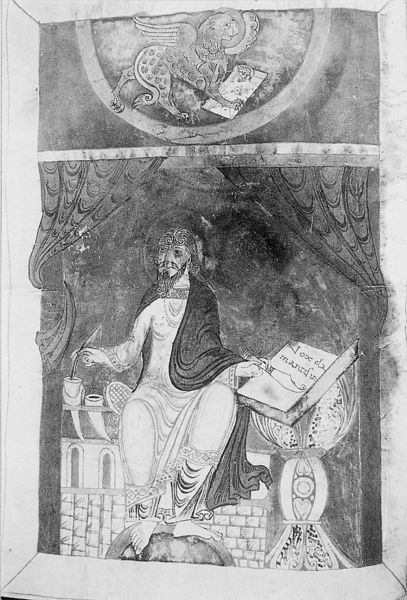
Titel: Vier Evangelien
Institution: Metz, Bibliotéque du Grand Séminaire
Schlagwörter: feder, flügel, mann, umhang, sitzen, zeichnung, haus, bart, bibel, messer, bild, vorhang, kirche, mantel, füße, schrift, wandmalerei, podest, buch, druck, schwarzweiss, kugel, tinte, pult, arabisch, heiligenschein, jesus, schreiben, mittelalter, heiliger, gelehrter, löwe, welt, ikone, herscher, römisch, schreibfeder, markus, ikonographie, buchmalerei, evangelist, fabeltier, heilliger, langes gewand, 'fe, flügellöwe